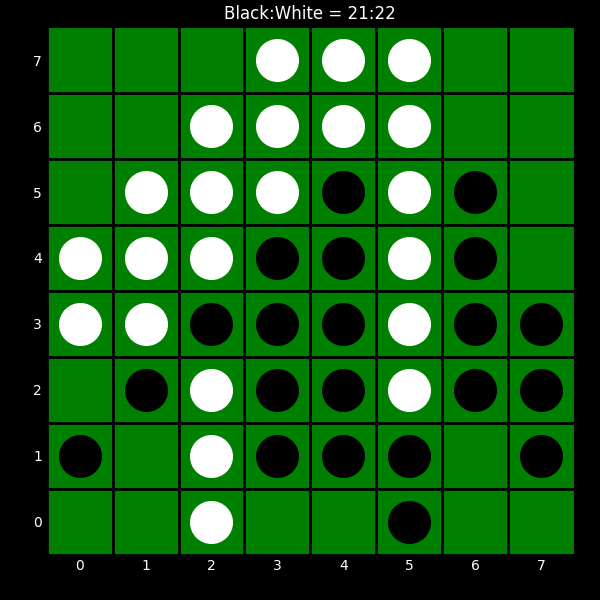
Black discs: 21
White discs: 22